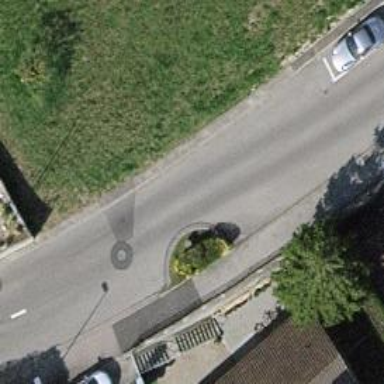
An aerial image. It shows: Chicane for traffic calming.